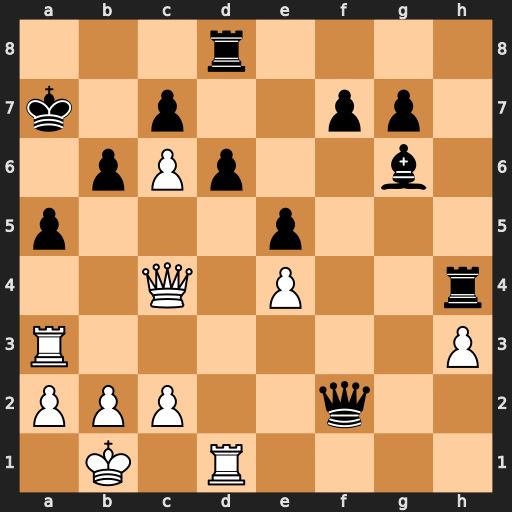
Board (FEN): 3r4/k1p2pp1/1pPp2b1/p3p3/2Q1P2r/R6P/PPP2q2/1K1R4
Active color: w
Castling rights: -
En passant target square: -
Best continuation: Qb5 Qxc2+ Kxc2